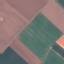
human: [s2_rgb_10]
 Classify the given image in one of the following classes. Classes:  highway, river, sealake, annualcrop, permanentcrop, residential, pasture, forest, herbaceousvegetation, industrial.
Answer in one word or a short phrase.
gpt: AnnualCrop